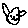
Label: cat